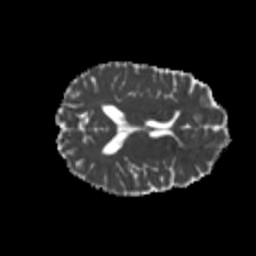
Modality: MD
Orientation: axial
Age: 22
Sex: female
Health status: healthy
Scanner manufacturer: philips
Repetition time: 7.393 s
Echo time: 0.08599 s